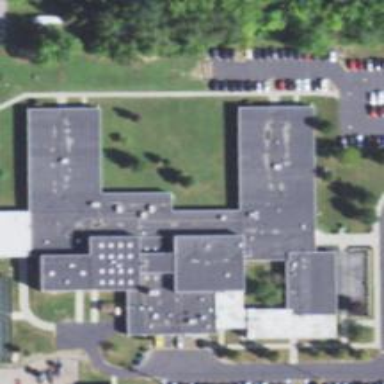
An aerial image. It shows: School.